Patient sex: F
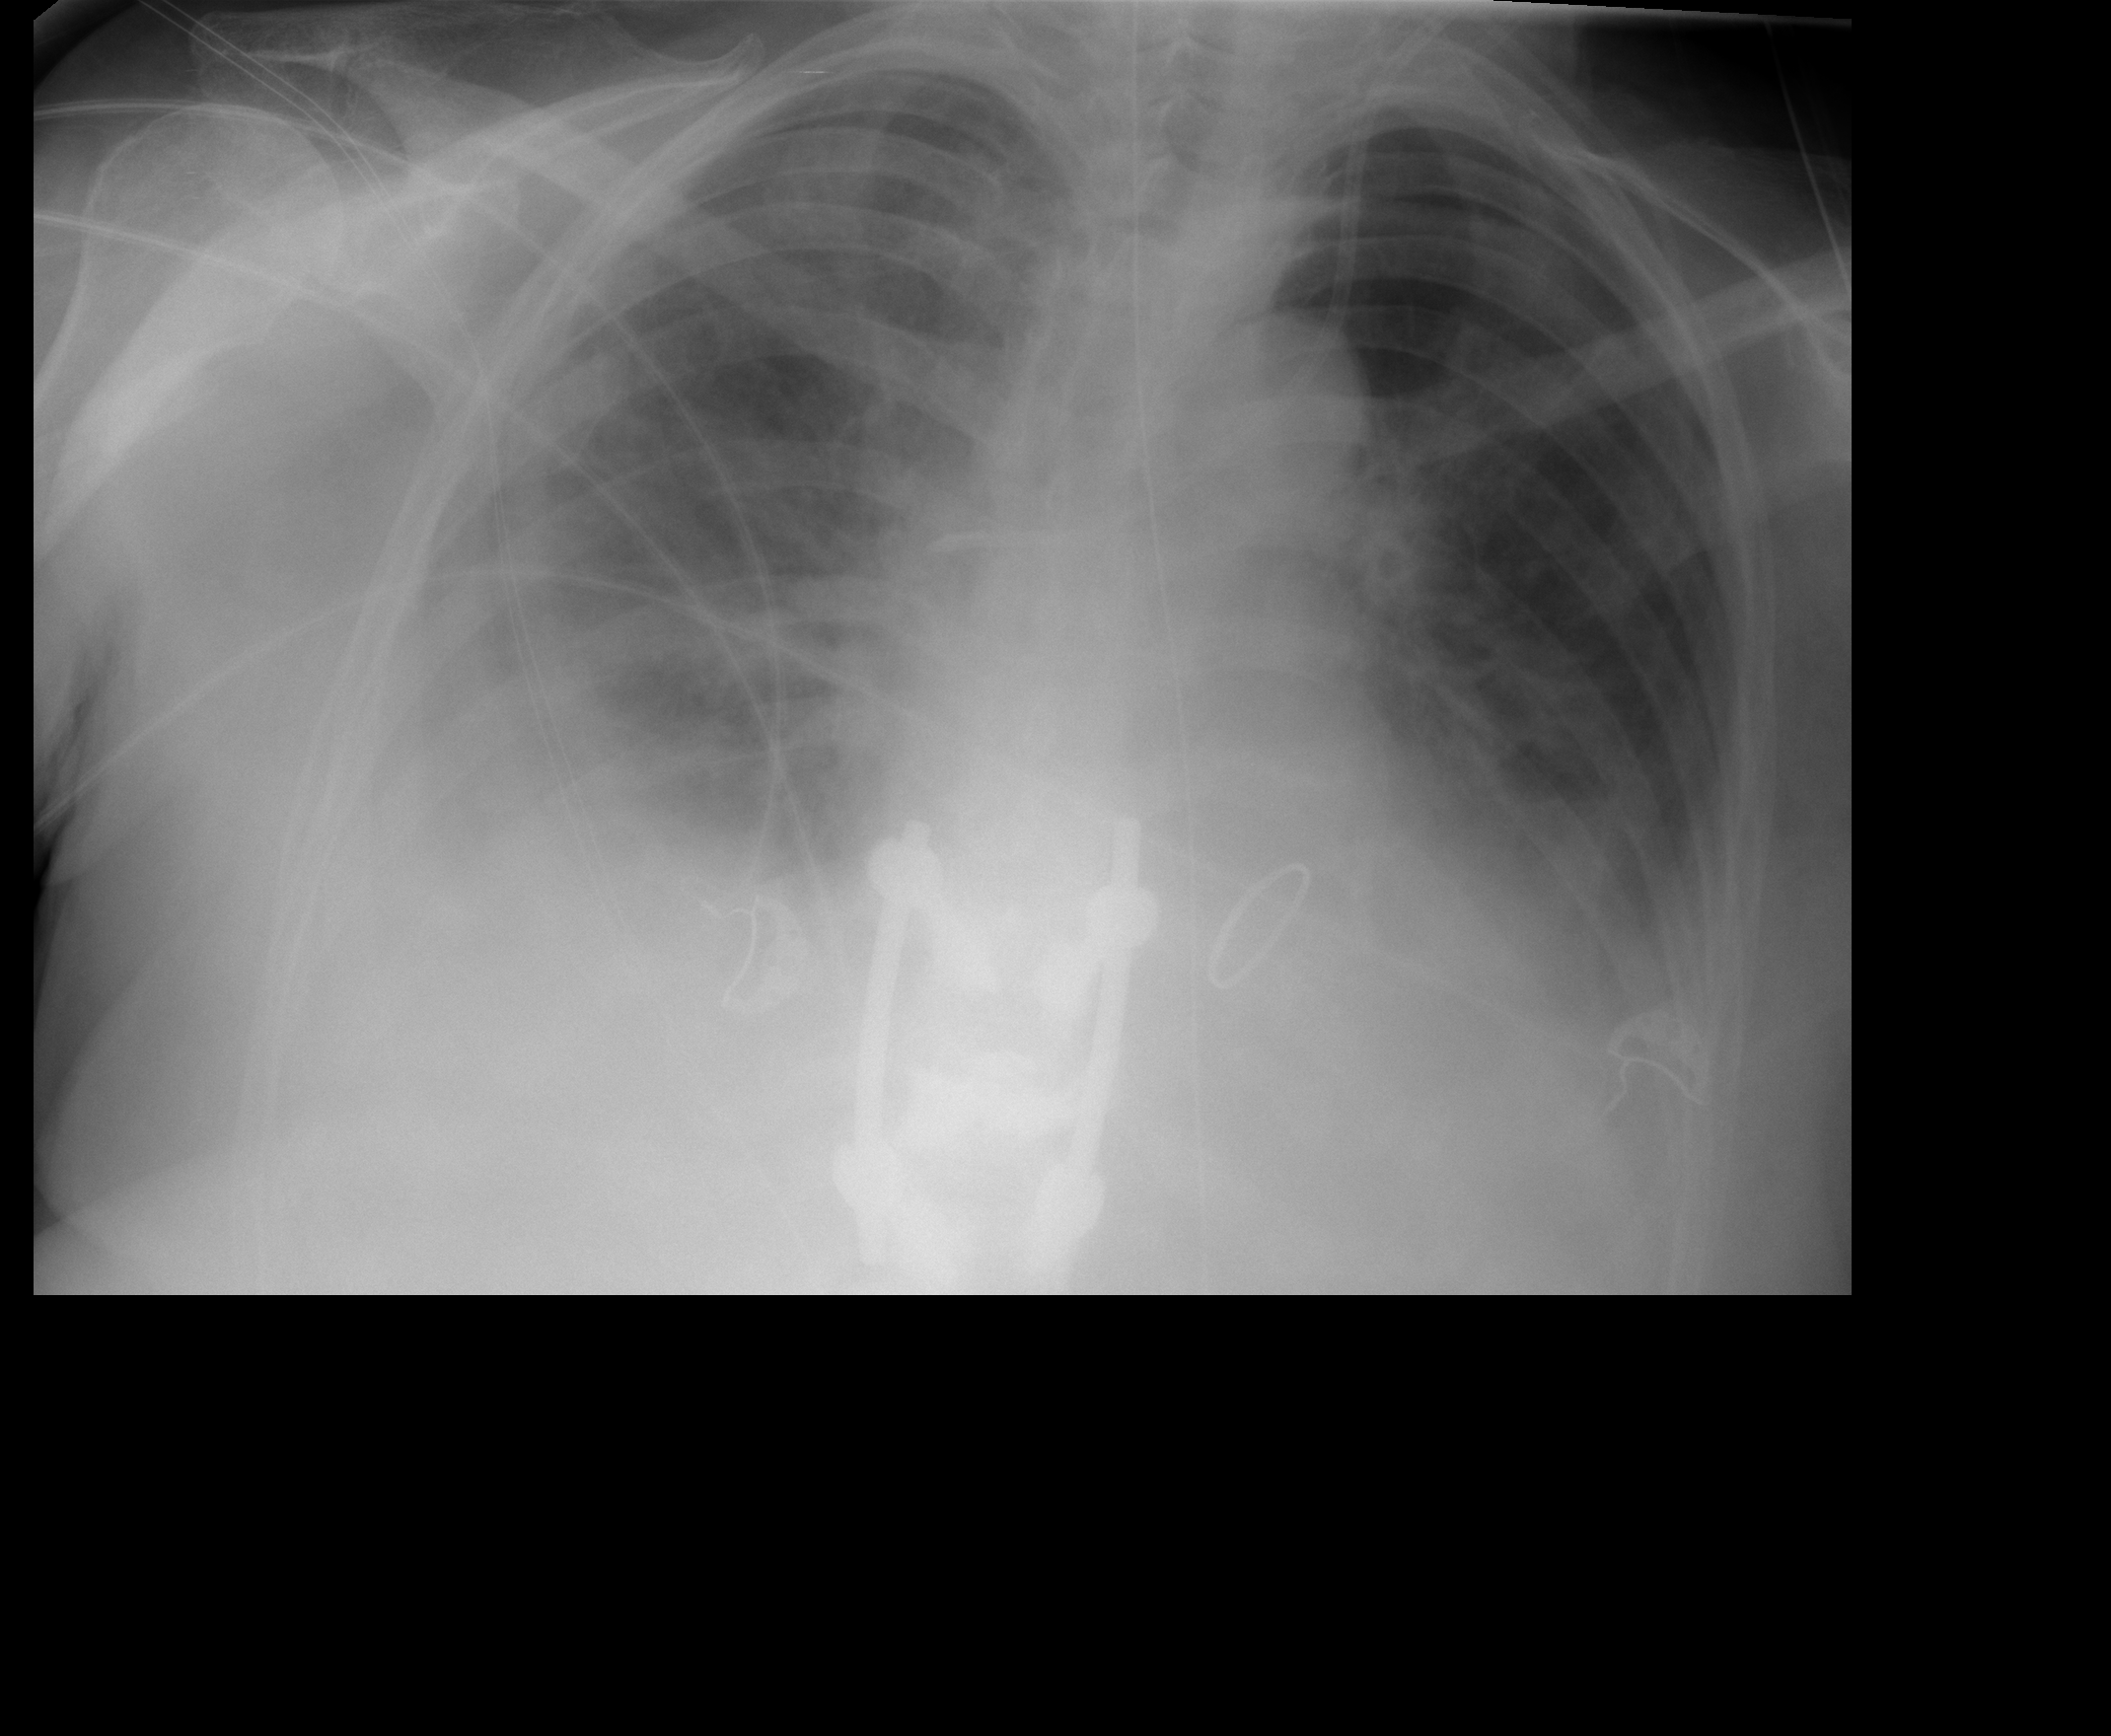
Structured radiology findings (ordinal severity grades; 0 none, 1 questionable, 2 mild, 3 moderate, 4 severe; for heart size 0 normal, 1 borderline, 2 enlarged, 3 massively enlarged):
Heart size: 0
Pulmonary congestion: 2
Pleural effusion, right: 3
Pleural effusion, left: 2
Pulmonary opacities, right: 2
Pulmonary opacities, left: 1
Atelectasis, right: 3
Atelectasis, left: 2